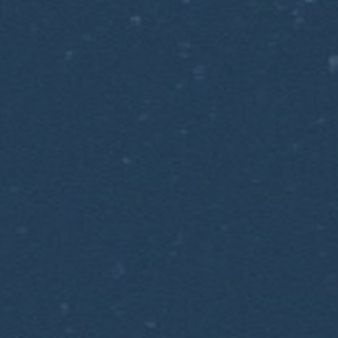
Label: other